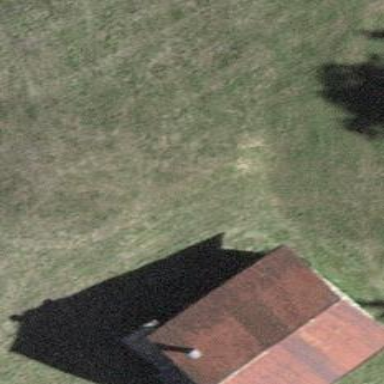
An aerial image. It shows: Rural barn.